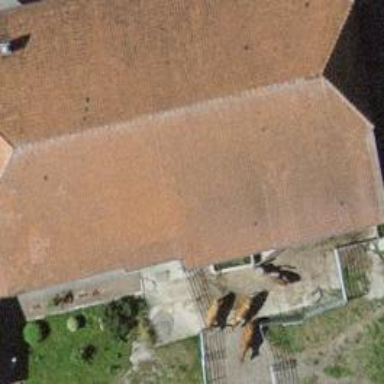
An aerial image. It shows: Farm building.